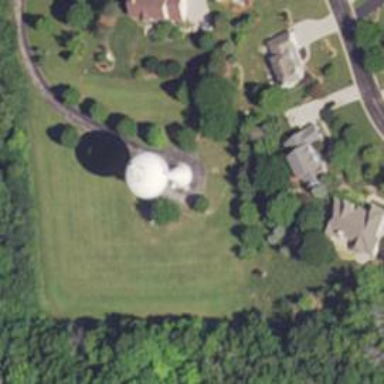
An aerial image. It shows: Water tower that is man-made.